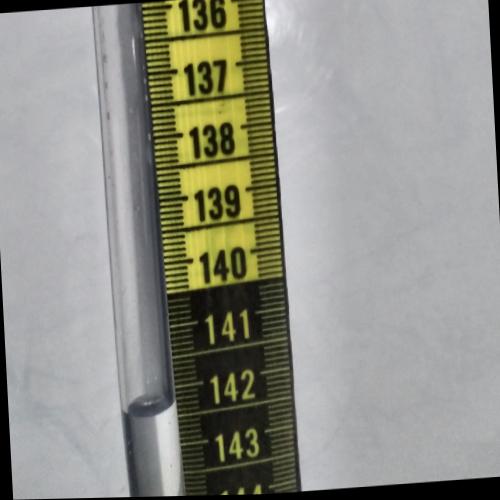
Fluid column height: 142.3 cm